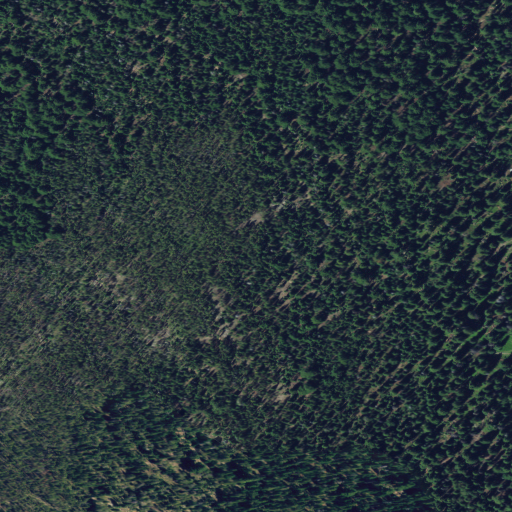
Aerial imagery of mountain in Oregon named Crib Point containing only evergreen forest